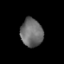
Tissue: lung
Cell type: Epithelial cells
Senescence score: 0.2146
Nuclear area (px): 616
Mean DAPI intensity: 108.826